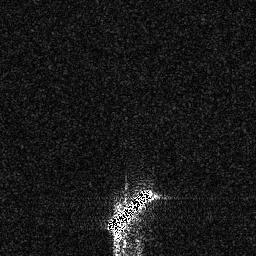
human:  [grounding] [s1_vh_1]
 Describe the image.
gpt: In the satellite image, there is  <ref>1 large ship </ref> <box>[[41, 72, 61, 91, 0]]</box> located at bottom.